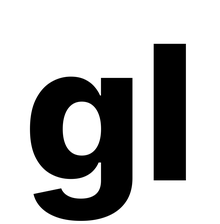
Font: Inter_ExtraBold